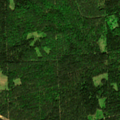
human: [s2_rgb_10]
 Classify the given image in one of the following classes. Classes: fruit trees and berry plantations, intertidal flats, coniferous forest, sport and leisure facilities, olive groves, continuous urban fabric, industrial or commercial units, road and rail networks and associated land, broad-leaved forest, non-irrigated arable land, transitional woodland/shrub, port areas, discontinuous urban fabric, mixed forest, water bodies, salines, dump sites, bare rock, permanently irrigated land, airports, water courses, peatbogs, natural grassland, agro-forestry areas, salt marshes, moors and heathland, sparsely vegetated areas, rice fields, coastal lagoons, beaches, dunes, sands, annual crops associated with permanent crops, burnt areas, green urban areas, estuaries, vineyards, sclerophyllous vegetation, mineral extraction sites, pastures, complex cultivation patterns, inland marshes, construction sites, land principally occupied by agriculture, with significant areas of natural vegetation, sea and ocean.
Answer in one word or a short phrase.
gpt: coniferous forest, mixed forest